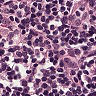
Metastatic tissue present: no